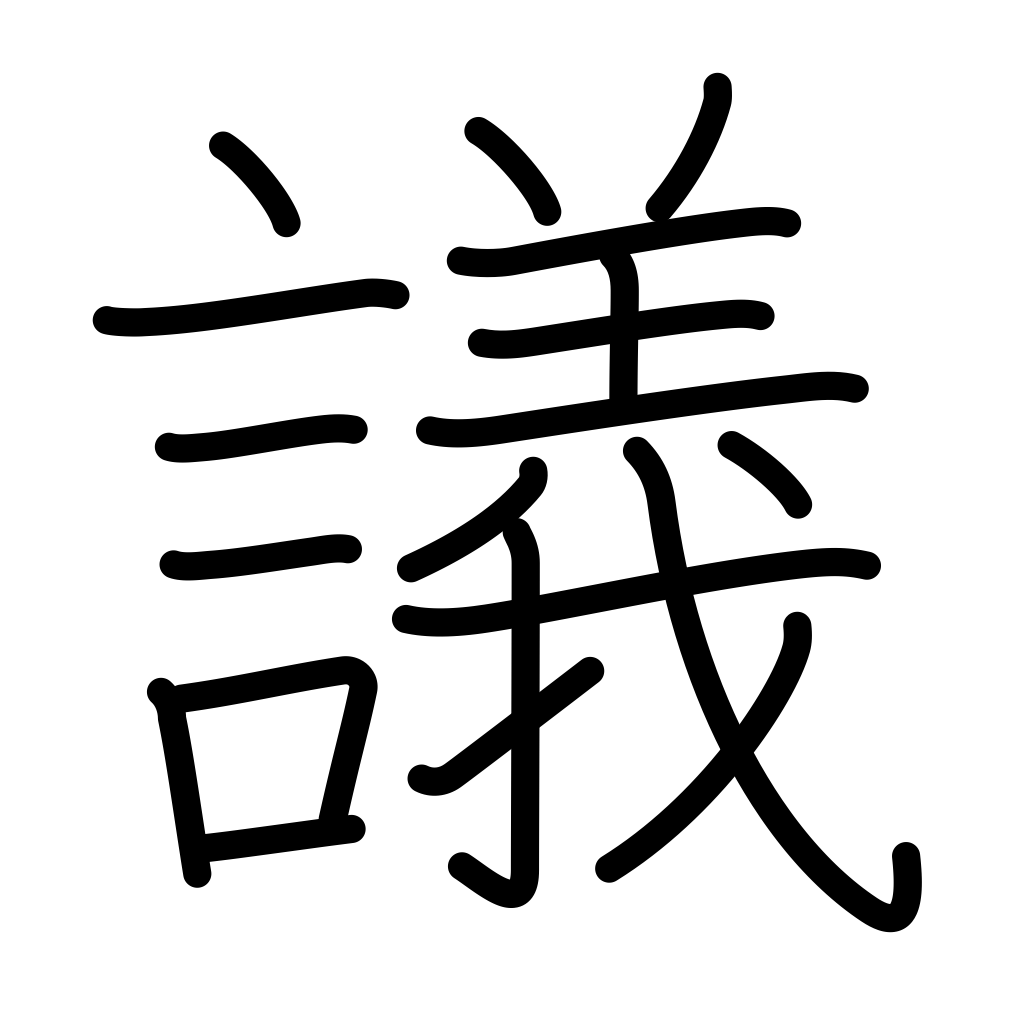
Meaning: deliberation, consultation, debate, consideration